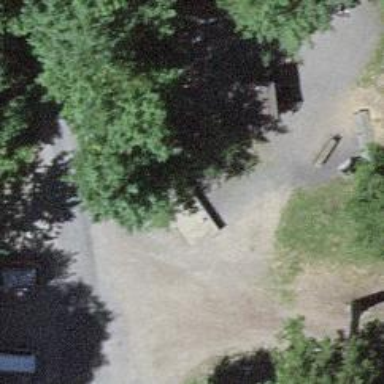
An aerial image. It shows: BBQ amenity.